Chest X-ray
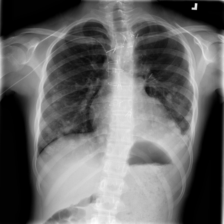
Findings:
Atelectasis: negative
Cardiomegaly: negative
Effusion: negative
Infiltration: positive
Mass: negative
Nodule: positive
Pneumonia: negative
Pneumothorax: negative
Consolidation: negative
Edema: negative
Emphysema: negative
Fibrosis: negative
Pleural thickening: negative
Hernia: negative